RGB frame:
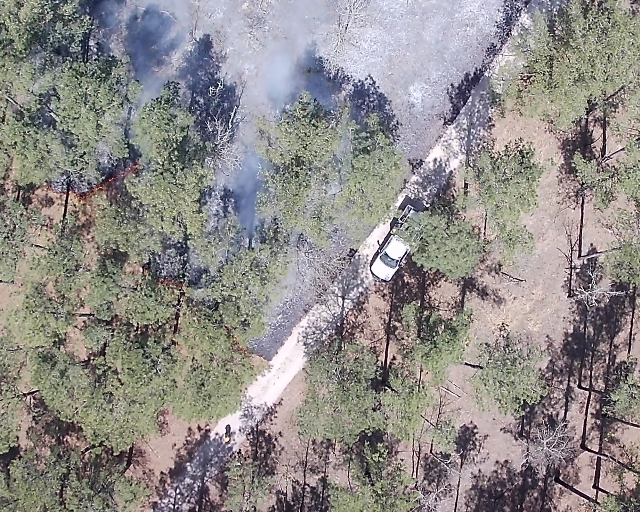
Thermal frame:
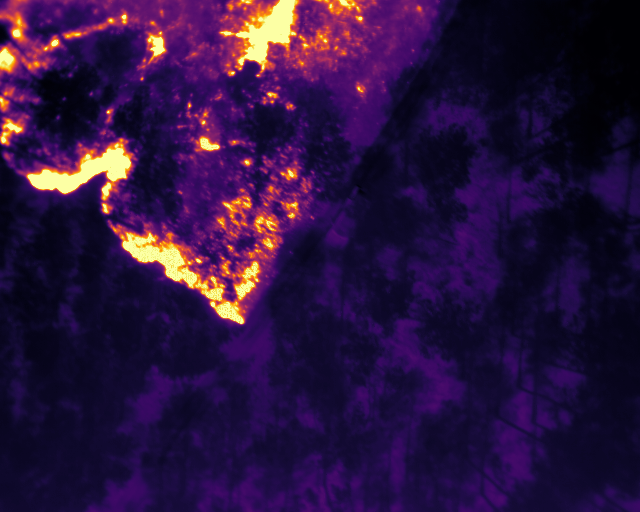
Captured: 2026-02-27 02:38:39
Pixels at or above 80 °C: 36607 (fraction of frame: 0.1117)